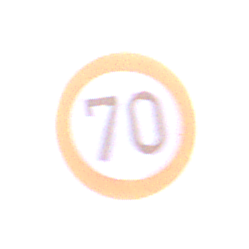
Verkehrszeichen: Geschwindigkeit70
Umgebung: Outdoor, Urban
Tageszeit: SunriseSunset
Wetter: Clear
Licht: Natural
Jahreszeit: NotSpecified
Kontrast: MediumContrast